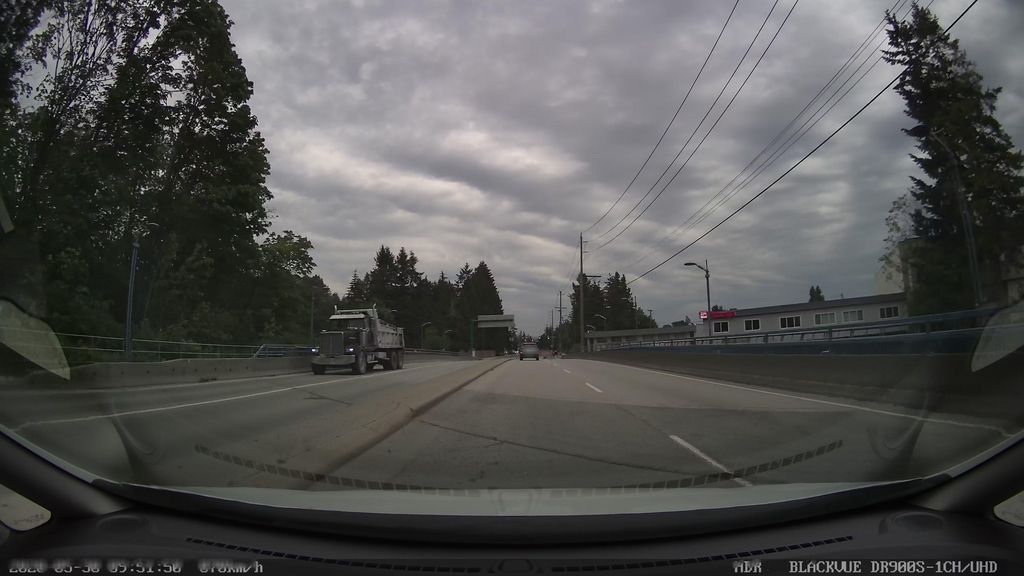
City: vancouver